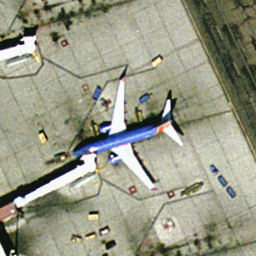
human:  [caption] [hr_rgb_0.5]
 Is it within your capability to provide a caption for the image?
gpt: An airplane with blue fuselage is stopped at the airport .

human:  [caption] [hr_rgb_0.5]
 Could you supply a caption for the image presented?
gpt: A blue airplane is stopped at the airport with some luggage cars beside it .

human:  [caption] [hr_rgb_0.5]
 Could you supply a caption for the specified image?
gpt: A blue airplane is stopped at the airport .

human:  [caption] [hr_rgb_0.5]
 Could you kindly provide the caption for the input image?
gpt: There is an airplane at the airport with lots of luggage cars beside it .

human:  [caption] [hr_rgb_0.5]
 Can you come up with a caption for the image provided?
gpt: An airplane with blue fuselage is stopped at the airport .